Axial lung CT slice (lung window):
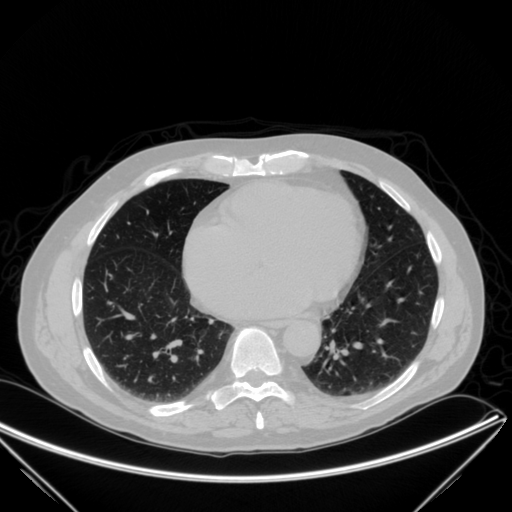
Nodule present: no